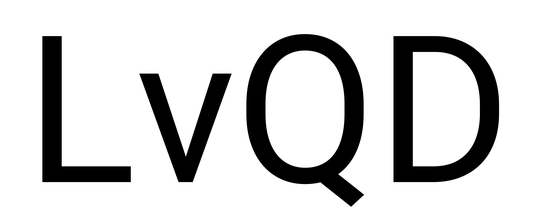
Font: Roboto_Regular